Interaction volume radius: 5 \u00c5
Interaction volume height: 10 \u00c5
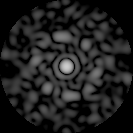
Disorder parameter: 0.8379